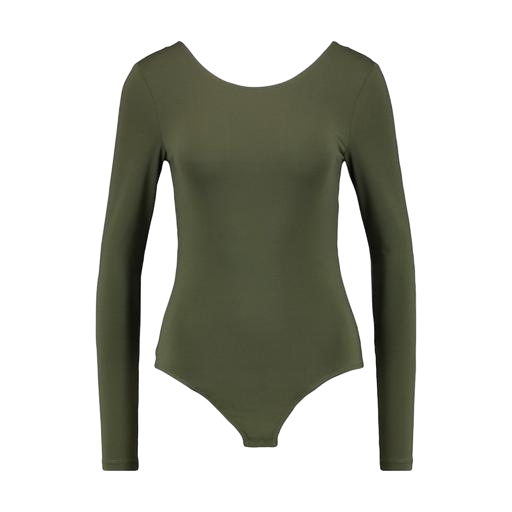
her longsleeve top, long-sleeve t-shirt only macy, long sleeve tight shirt, white background